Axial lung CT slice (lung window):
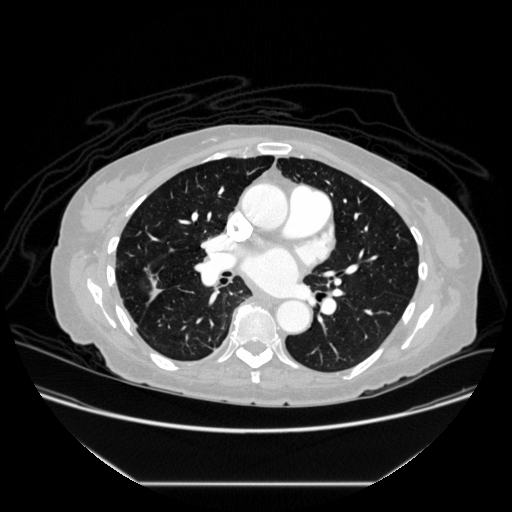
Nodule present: no